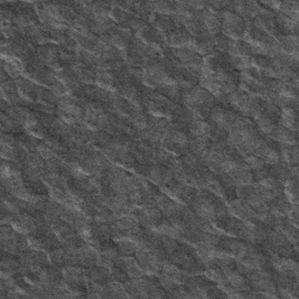
Label: frost